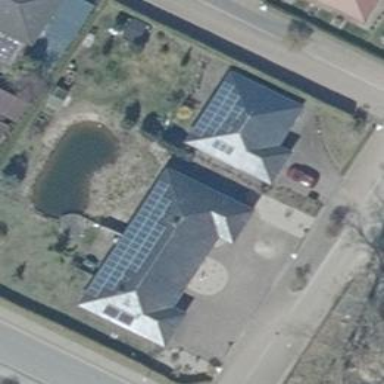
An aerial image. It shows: Solar photovoltaic panel generating electricity through small installation.